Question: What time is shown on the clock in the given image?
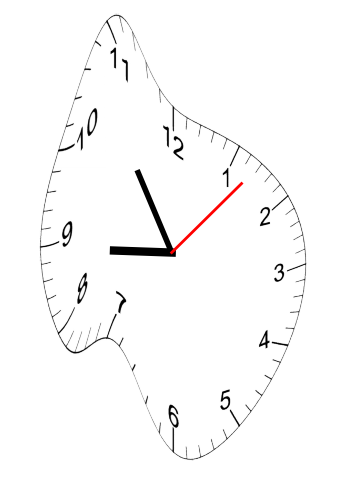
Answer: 08:54:07